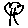
Label: tree